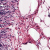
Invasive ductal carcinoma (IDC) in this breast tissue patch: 1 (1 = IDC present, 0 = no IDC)